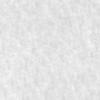
Label: no_change